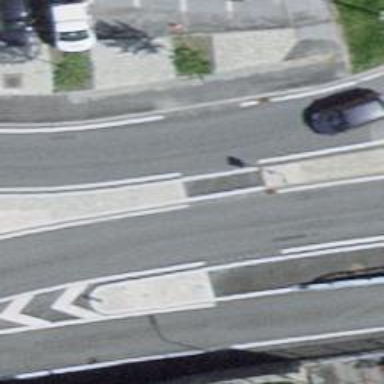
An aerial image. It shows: Uncontrolled zebra crossing with pedestrian island.